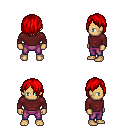
a pixel art fantasy rpg character, male body template, human, tanned skin, maroon long-sleeve shirt, magenta pants, red bangs hairstyle, four views (front, back, left, right), 2x2 character sprite sheet, small pixel art, hard edges, no anti-aliasing